Question: I am trying to create a thin arrow (direction towards right) using css.
I have created the circled div but stuck with the arrow
'''
<div class="circleBase type2"></div>
'''
I have created the fiddle and also attached the reference image
<URL>

Any hint/suggestion/reference link would do great. Thanks in advance.
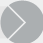
Answer: Here's one option using a pseudo-element although an image or SVG would probably be preferable.
<URL>
'''
.circleBase {
border-radius: 50%;
behavior: url(PIE.htc); /* remove if you don't care about IE8 */
overflow: hidden;
box-sizing: border-box;
}
.type2 {
width: 50px;
height: 50px;
background: #ccc;
border: 3px solid #000;
position: relative;
}
.type2:before {
content:"";
position: absolute;
top:0;
right:50%;
width:100%;
height:100%;
border:2px solid white;
transform:rotate(45deg) ;
}
'''